Question: if I use the linear gradient this way in WP 8.1:
'''
<Grid Height="20">
<Grid.Background>
<LinearGradientBrush EndPoint="0.5,1" StartPoint="0.5,0">
<GradientStop Color="Transparent" Offset="0"/>
<GradientStop Color="Black" Offset="1"/>
</LinearGradientBrush>
</Grid.Background>
</Grid>
'''
I get a picture like this:

When I understand it right, this is due to a deficient in alpha value transition. For Windows XAML there are , that fix this issue, however for WindowsPhone I cannot use .
Is there another solid workaround, that satisfies my needs for this?
(and yes, it should be transparent, as it should fade out a 'Scrollbar' on the Bottom and this 'Scrollbar' has content of different colors. Usually I can just trick around by making the "transparent" color just the color of the surrounding.)
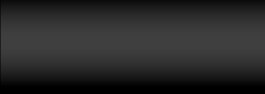
Answer: Okay so I guess the problem is the white color...?
The problem is that 'Transparent' is the same as '#FFFFFF' with full transparency, so in ARGB notation '#00FFFFFF'. What you want is a fully transparent '#000000', so in ARGB notation this is '#<PHONE>'.
Using ARGB notation, I guess this is what you are looking for:
'''
<Grid Height="20">
<Grid.Background>
<LinearGradientBrush EndPoint="0.5,1" StartPoint="0.5,0">
<GradientStop Color="#<PHONE>" Offset="0"/>
<GradientStop Color="#ff000000" Offset="1"/>
</LinearGradientBrush>
</Grid.Background>
</Grid>
'''